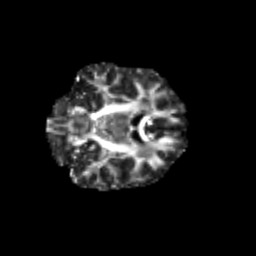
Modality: FA
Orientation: coronal
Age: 28
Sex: female
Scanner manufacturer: siemens
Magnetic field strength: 3 T
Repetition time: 3.5 s
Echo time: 0.125 s